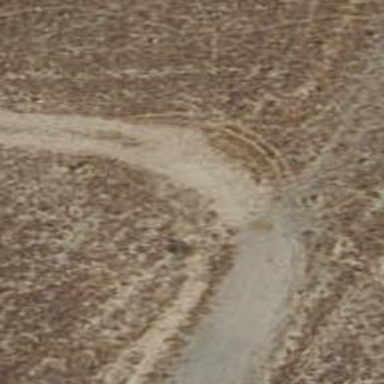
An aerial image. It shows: Dirt track with grade 3 quality.